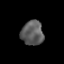
Tissue: lung
Cell type: T cells
Senescence score: 0.2205
Nuclear area (px): 531
Mean DAPI intensity: 92.964